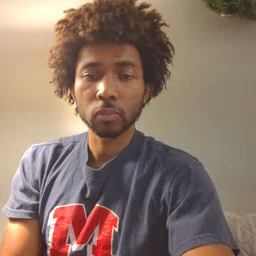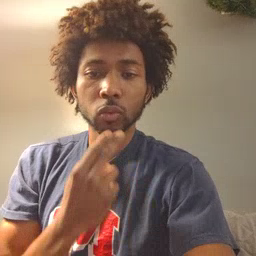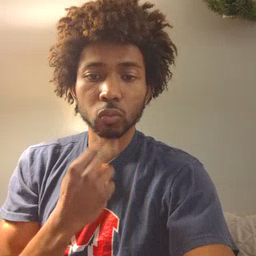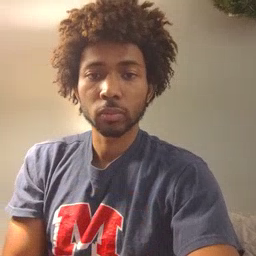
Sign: cute